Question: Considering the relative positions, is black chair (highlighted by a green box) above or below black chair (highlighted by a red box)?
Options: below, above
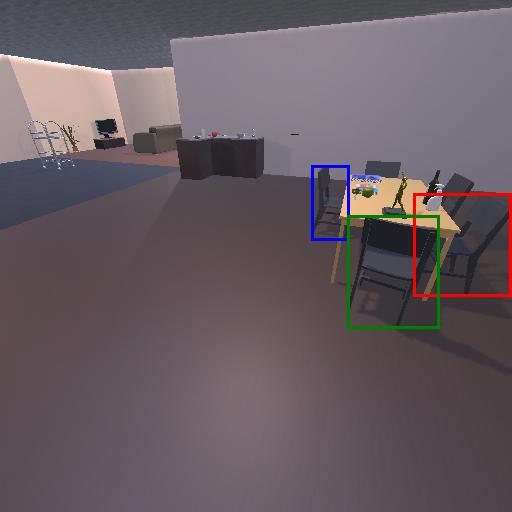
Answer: below